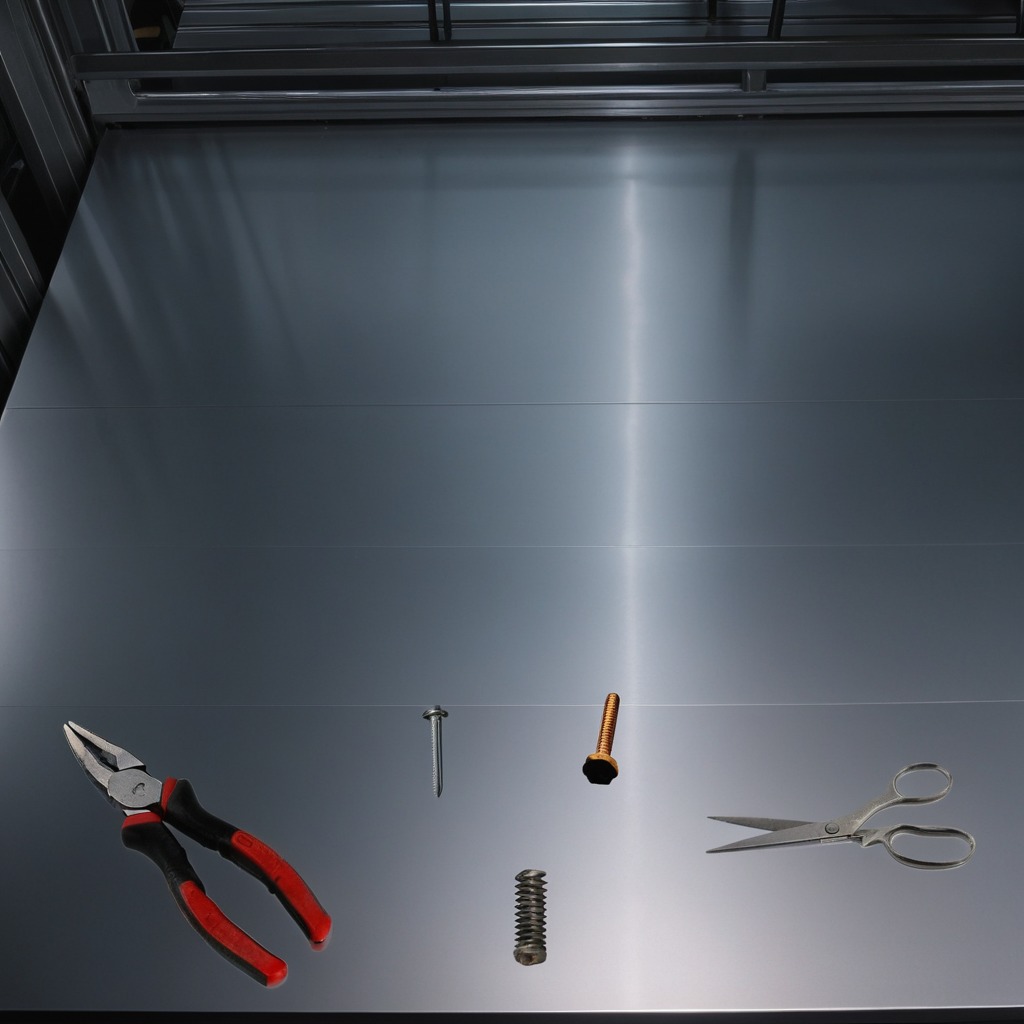
A metal machine screw, an iron nail, pliers, a coiled metal spring, and a pair of scissors are lying on the tabletop.